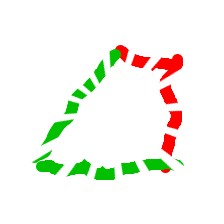
Shape: trapezoid